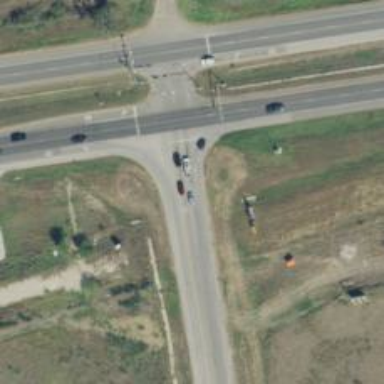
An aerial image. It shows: Trunk highway with frontage road.